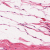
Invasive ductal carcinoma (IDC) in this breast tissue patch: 0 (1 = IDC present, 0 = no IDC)